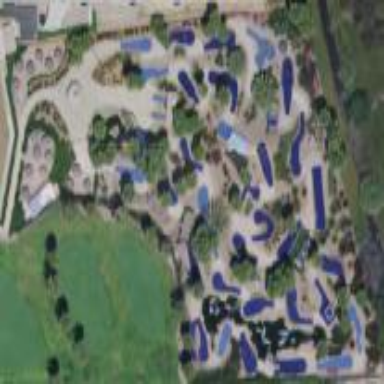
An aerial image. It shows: Miniature golf leisure land.